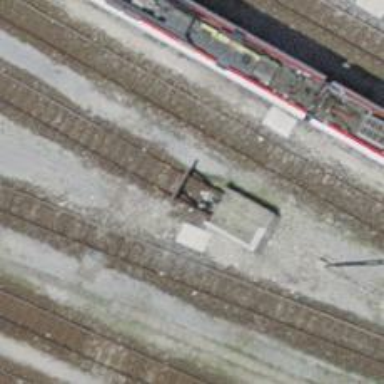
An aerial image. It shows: Railway buffer stop.